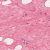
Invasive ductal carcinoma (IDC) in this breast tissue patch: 0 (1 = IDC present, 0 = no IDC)